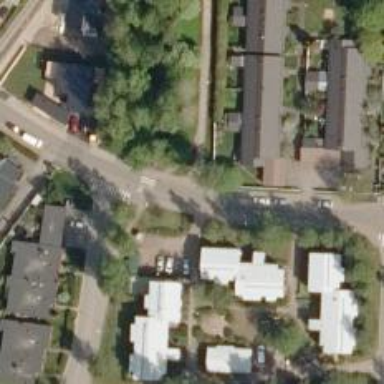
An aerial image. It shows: Asphalt cycleway.